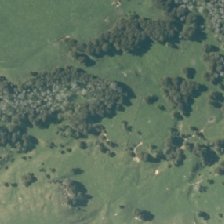
Land cover: manuka_kanuka